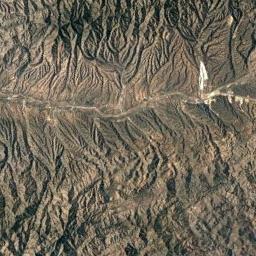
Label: mountain